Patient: sex M, age 64
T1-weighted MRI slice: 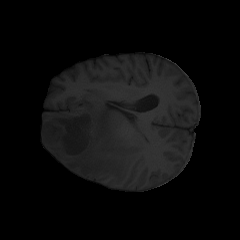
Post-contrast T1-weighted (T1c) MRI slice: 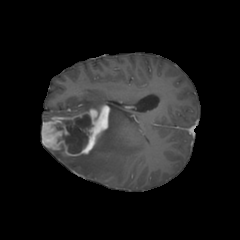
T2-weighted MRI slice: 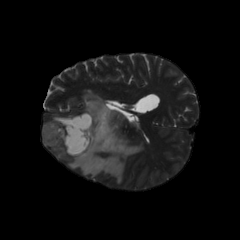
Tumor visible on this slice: yes
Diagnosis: Astrocytoma, IDH-mutant
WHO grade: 3